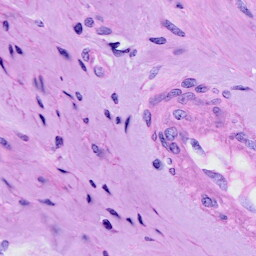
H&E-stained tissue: Cervix